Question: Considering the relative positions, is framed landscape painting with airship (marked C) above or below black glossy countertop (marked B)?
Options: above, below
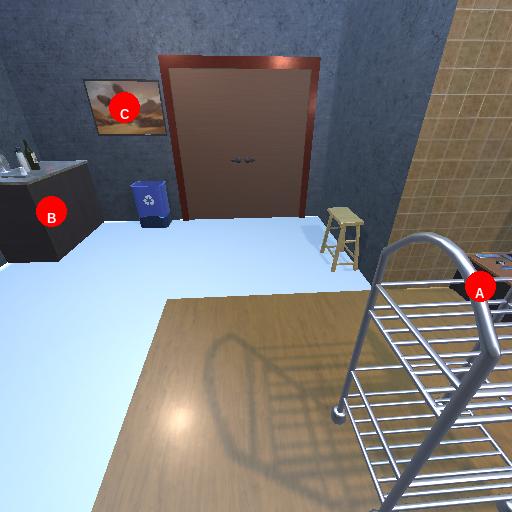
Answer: above